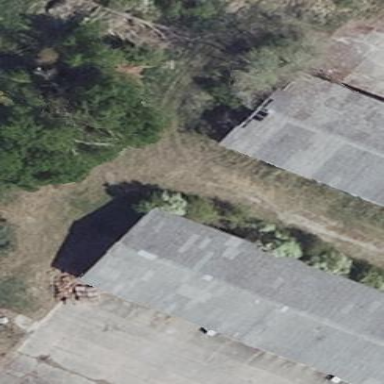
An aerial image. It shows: Garage building.